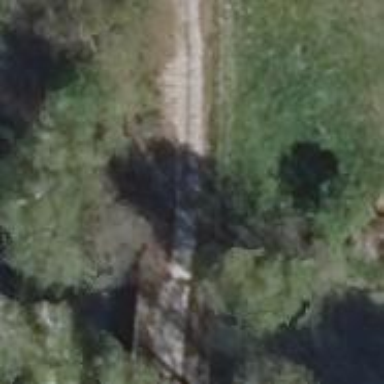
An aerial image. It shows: Concrete track with bridge. The track is of grade1 tracktype.